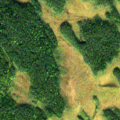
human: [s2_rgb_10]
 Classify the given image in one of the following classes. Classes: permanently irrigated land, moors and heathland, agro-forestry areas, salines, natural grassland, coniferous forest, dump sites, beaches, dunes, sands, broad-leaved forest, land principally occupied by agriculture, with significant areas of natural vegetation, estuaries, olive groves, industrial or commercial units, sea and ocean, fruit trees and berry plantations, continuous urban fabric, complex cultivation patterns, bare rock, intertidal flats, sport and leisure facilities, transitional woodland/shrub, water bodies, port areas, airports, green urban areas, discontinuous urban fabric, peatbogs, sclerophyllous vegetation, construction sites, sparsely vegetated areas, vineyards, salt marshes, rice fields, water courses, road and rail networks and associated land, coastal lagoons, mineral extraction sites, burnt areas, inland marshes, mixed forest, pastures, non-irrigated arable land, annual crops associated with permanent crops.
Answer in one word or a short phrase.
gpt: coniferous forest, peatbogs